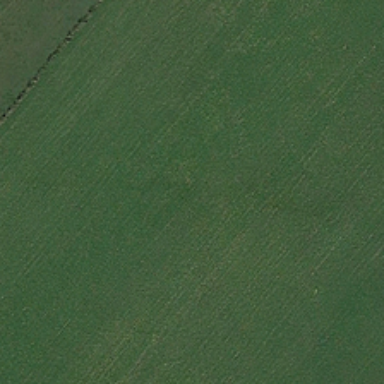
A tree is near a piece of green meadow .